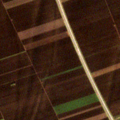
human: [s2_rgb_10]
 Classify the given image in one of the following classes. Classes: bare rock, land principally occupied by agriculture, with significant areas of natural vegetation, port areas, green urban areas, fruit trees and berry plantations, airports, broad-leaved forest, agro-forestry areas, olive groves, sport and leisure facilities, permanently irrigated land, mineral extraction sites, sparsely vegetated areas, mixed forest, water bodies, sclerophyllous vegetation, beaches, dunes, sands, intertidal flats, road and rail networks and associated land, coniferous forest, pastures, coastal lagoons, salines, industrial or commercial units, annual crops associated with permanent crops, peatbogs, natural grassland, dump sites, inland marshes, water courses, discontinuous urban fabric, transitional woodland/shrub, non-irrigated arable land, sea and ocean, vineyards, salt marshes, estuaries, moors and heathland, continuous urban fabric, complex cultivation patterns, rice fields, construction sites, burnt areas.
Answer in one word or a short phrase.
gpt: non-irrigated arable land